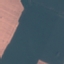
Land use / land cover class: AnnualCrop